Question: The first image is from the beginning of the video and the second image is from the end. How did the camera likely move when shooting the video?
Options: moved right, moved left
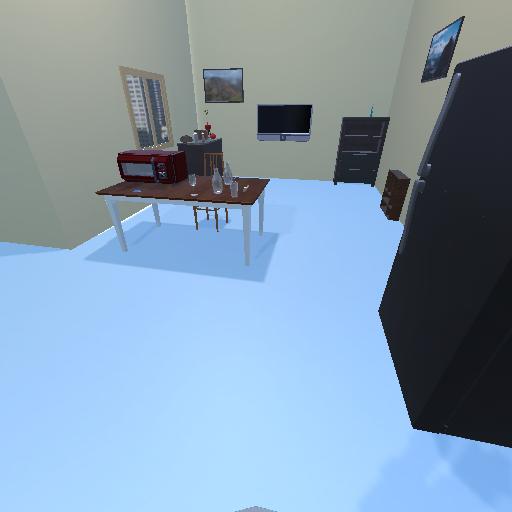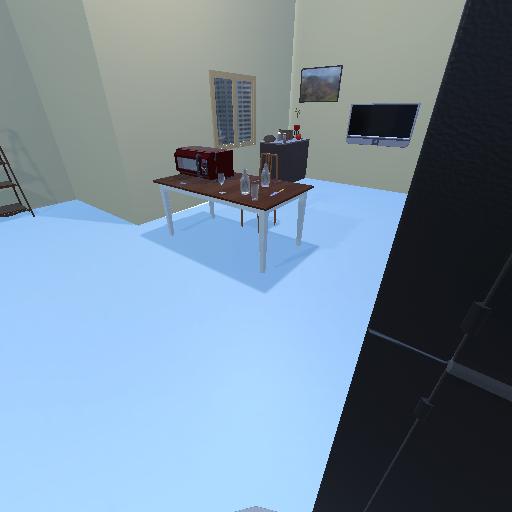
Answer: moved right